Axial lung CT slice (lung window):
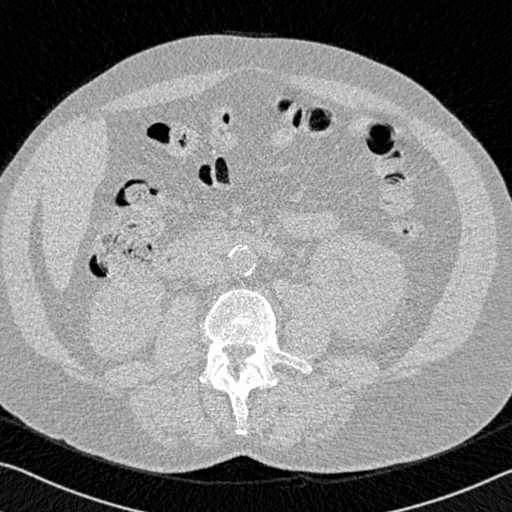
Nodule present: no